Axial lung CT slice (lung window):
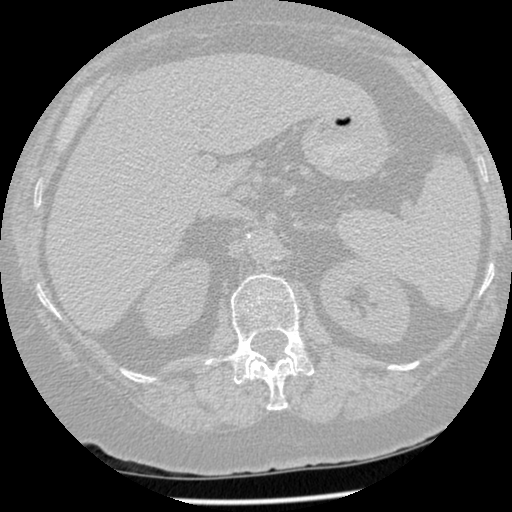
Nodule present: no